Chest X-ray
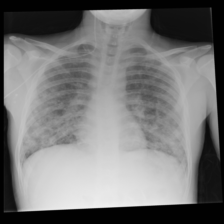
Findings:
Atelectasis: negative
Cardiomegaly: negative
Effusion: negative
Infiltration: negative
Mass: negative
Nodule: negative
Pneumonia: negative
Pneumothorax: negative
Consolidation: negative
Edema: negative
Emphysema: negative
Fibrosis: negative
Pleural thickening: negative
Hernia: negative